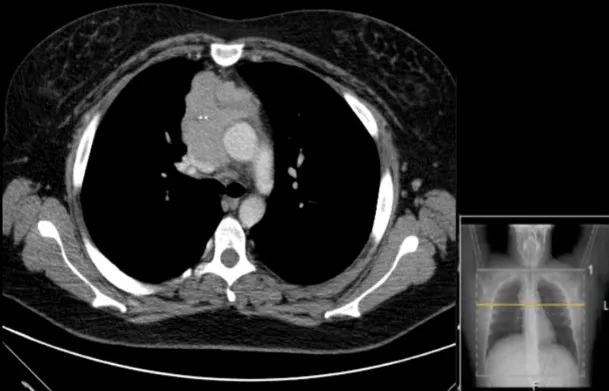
CT-Chest showing a heterogeneous anterior mediastinal solid lesion (7.9x6.7x6.2cm), with areas of central hypocaptation and millimetre calcification, along with lobulated contours, resulting in a significant reduction in the caliber of the distal strand of the left brachiocephalic vein, superior vena cava and contact with the right atrial appendage.
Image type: radiology (ct)